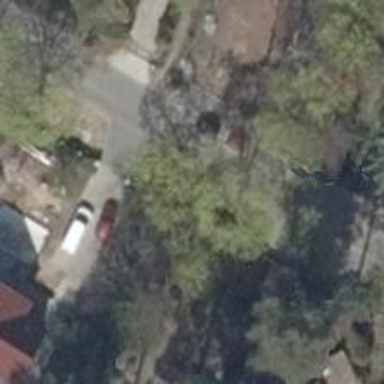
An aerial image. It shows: Driveway leading to service road.